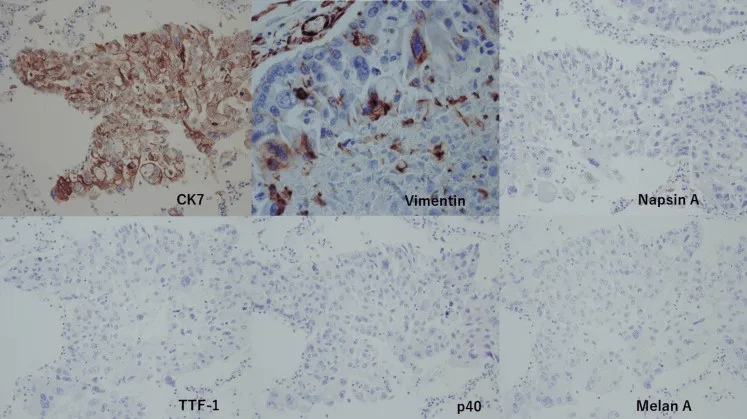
Histopathological examinations of the cancer cells in the lungs. Top from the left: CK7 (+), vimentin (+), and Napsin A (-). Bottom from the left: TTF-1 (-), p40 (-), and Melan A (-).
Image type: pathology (immunostaining)